Question: How can I make sure that Gmail (and other mediums) use my "text/plain" for the summary (see image below) and the "text/html" version for displaying when sending mails in PHP? Using PHPMailer's 'altBody' did work for me before, but now Gmail only shows the first words used in the "text/html" version instead of using the "text/plain" one.

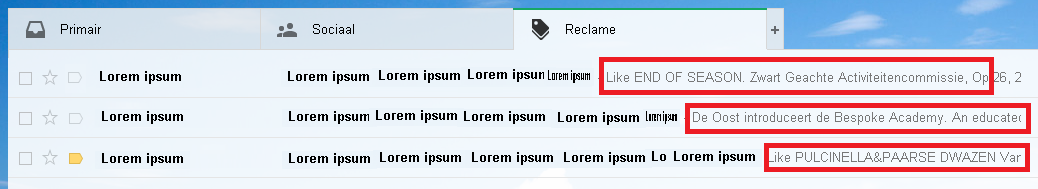
Answer: You can't, it's beyond your control, but you can play to their actions.
Gmail. Apple Mail, iOS mail, Outlook and others usually take the first non-markup text they find for that area, which is often referred to as a 'pre-header'. You can add some text to say whatever you like, then hide it in your HTML using CSS, for example:
'''
...
<body>
<span style="display:none !important;">This will be invisible in the message, but shown in the message preview.</span>
<p>Dear xxx,</p>
...
'''
As you've seen you don't have any control over the length that is displayed - e.g. mobile clients will usually display less than desktop ones - so I'd advise you to keep it short and sweet.